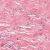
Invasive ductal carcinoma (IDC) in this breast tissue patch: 0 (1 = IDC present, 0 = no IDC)